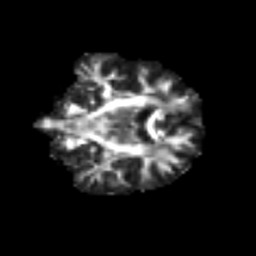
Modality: FA
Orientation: coronal
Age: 44
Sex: male
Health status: ill
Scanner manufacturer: siemens
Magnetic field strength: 3 T
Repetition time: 8.7 s
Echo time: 0.11 s